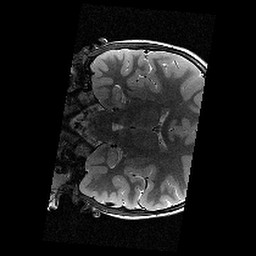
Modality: T2w
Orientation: coronal
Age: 9
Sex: male
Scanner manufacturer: siemens
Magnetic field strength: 3 T
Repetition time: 9.23 s
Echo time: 0.067 s